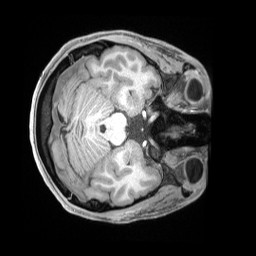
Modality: T1w
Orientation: axial
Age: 24
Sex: female
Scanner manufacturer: siemens
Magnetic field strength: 3 T
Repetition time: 2.4 s
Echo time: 0.00226 s